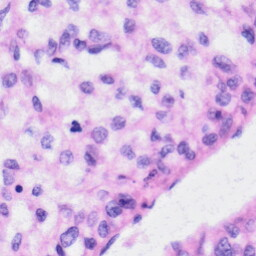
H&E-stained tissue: Liver